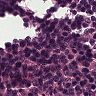
Metastatic tissue present: no